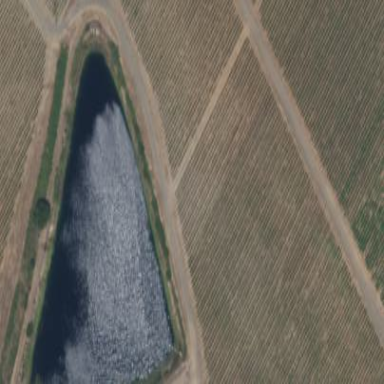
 classified as reservoir for water storage purposes."